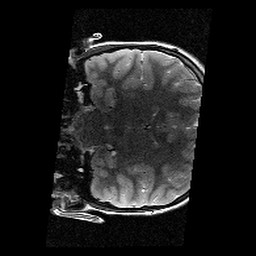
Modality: T2w
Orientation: coronal
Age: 10
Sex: female
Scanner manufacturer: siemens
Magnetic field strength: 3 T
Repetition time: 9.23 s
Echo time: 0.067 s